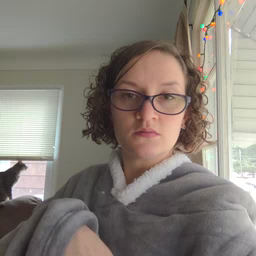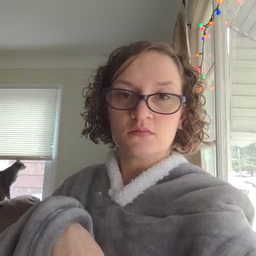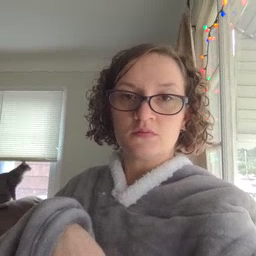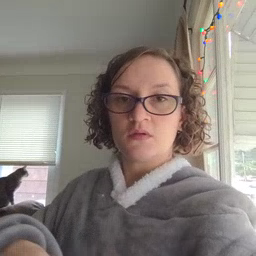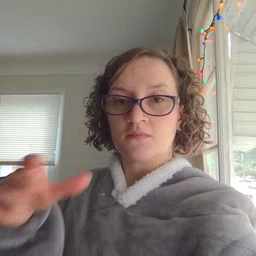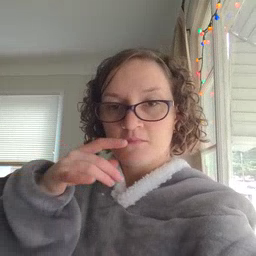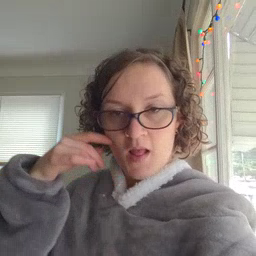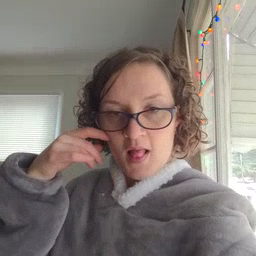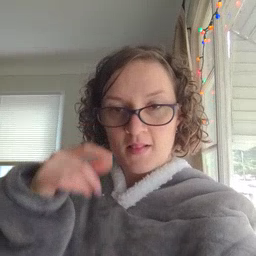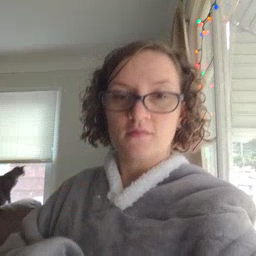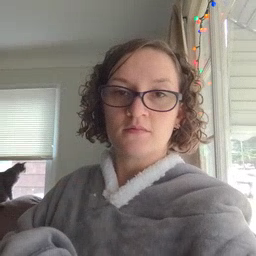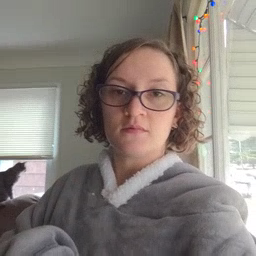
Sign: smile